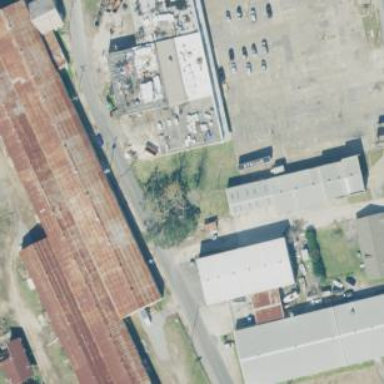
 once sugar mill factory. Located in industrial area."